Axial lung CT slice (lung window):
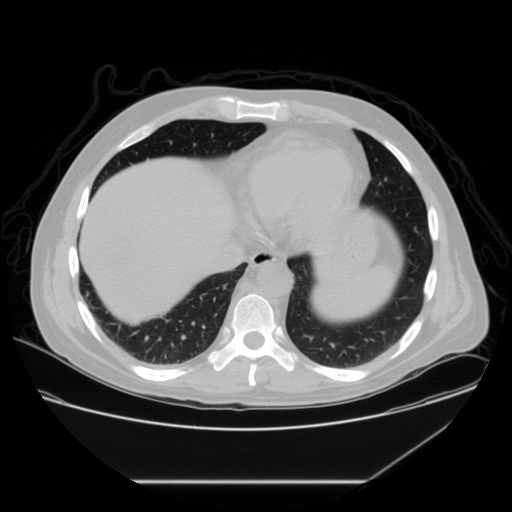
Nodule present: no